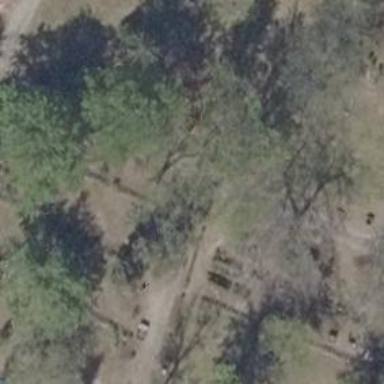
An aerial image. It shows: Historic tomb in the cemetery.